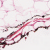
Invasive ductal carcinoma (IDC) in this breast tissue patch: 0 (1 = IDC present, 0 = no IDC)